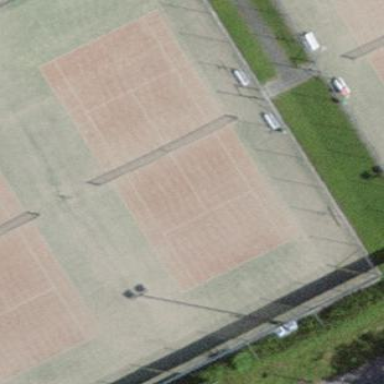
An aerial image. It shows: Tennis pitch with clay surface for leisure sports.